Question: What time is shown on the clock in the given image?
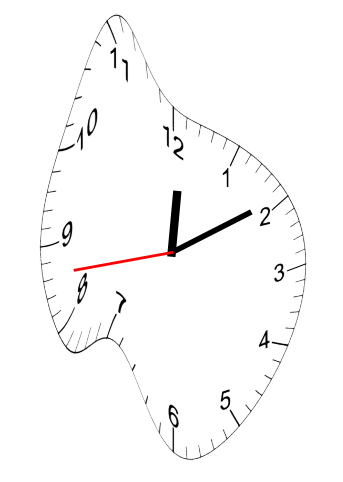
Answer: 12:09:43